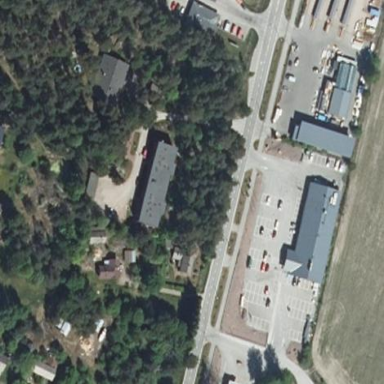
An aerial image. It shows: Retail area.